Question: I am trying to use 1 single image file containing 4 images and display them using CSS sprite. Somehow, all 4 images are displayed. I was referring to one of the examples in w3schools.
'''
<div id="ViewTypeContainer" style="float: right; margin-top: 10px; margin-right: 10px;">
<img id="calendarView" alt="" src="/Images/ButtonToggle.png" height="1" width="1"/>
<img id="grdView" alt="" src="/Images/ButtonToggle.png" height="1" width="1" />
</div>
CSS:
#ViewTypeContainer img#calendarView {
width:82px;
height:82px;
background: url('/Images/ButtonToggle.png') 0 0;
}
#ViewTypeContainer img#grdView {
width:82px;
height:82px;
background: url('/Images/ButtonToggle.png') -30px 0;
}
'''
My image file is in .png format:

Can anyone spot my mistake? Thanks.
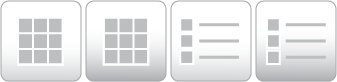
Answer: Yeah: your 'img' tags have their 'src' attributes pointing at the sprite image too.
If you want the sprite image to show up with the positioning specified in the CSS, the images need a transparent image in their 'src' attribute.
Working example using your image here (I've used a <URL>:
- <URL>
And here's another example using what might be more semantic HTML (depending on what these controls actually do), i.e. no '' tags:
- <URL>